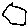
Label: hexagon